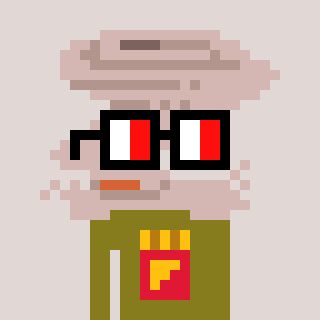
a pixel art character with square glasses with black frames and red eyes, a tornado-shaped head and a gunk-colored body on a warm background